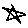
Label: star